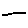
Label: line